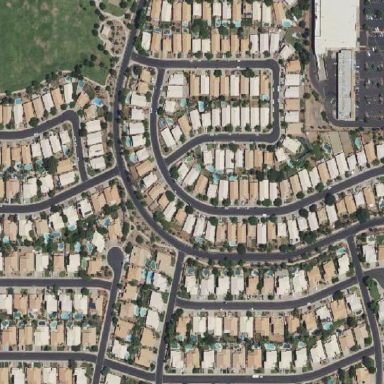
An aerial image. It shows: Single-family residential area.